Question: I'm running into an issue where the border of an outer div with rounded-corners is getting cut-off by an inner element with a CSS3 gradiet. Is this a bug with CSS3 - if so, I'll happily submit a bug-report.
If not, how do I fix this?
:
<URL>

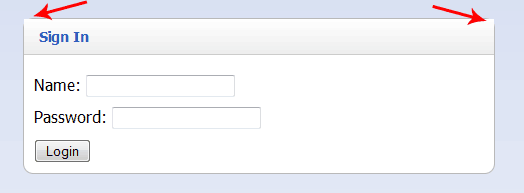
Answer: The problem isn't the gradient - give your '<h2>' element a solid background to see. Instead, you need to round the corners of the '<h2>' as well as of the wrapping '<div>'.
Add 'border-radius: 10px 10px 0 0;' and the appropriate vendor-specific versions to the '<h2>' styling and it all works.